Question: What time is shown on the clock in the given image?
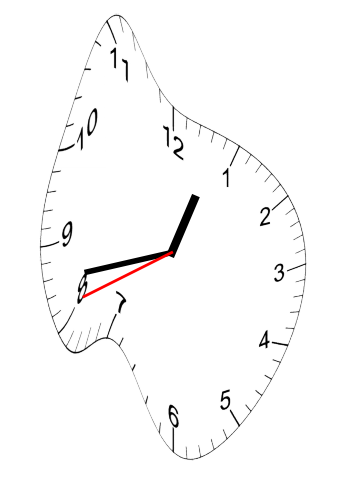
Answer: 12:42:41